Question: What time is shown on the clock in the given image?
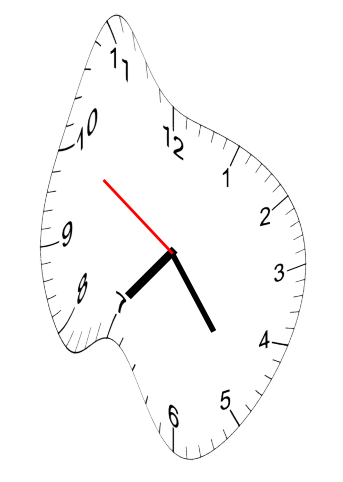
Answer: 07:23:50